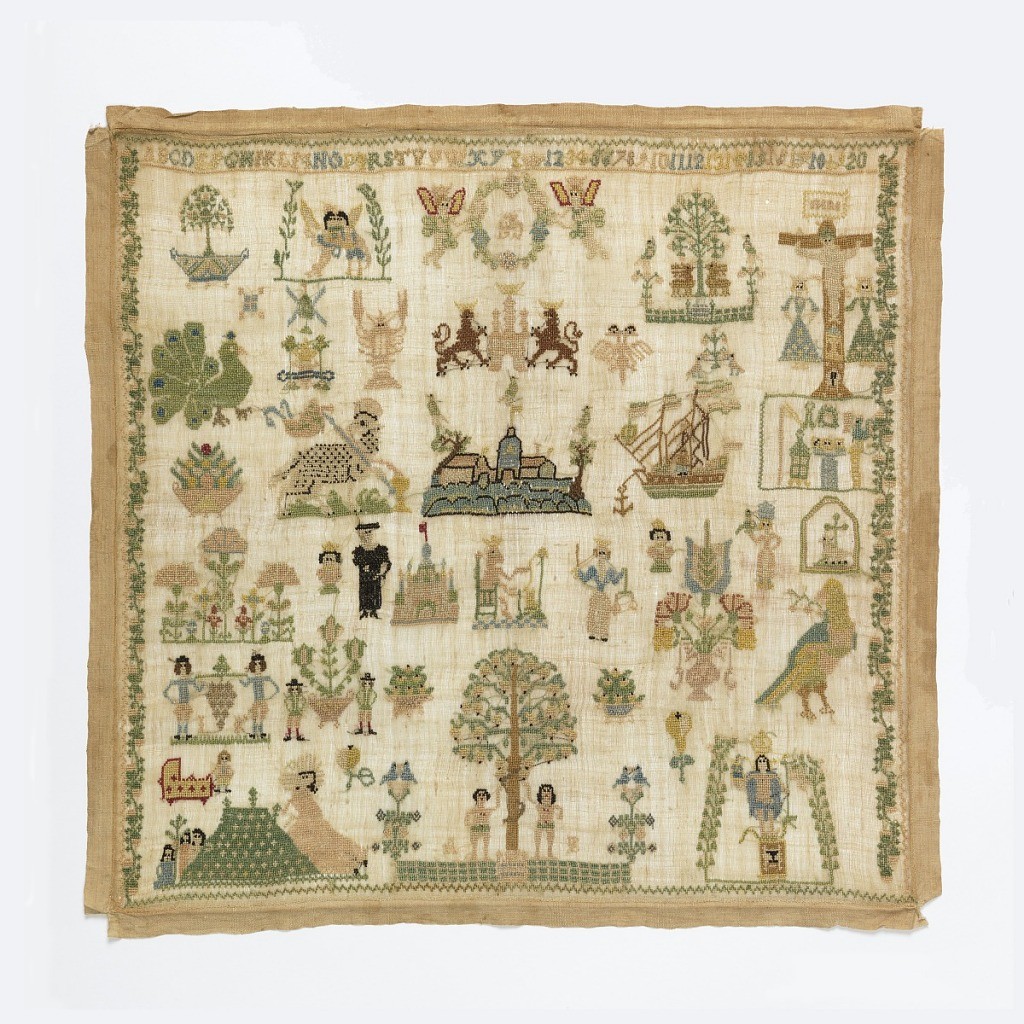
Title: Sampler
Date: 1796
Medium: silk embroidery on linen foundation Technique: embroidered in cross stitch on plain weave foundation
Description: Isolated motifs with Jerusalem in the center.  Coat of arms of Hamburg.  Spinning monkey and Martin Luther.  10/cm warp and weft count.